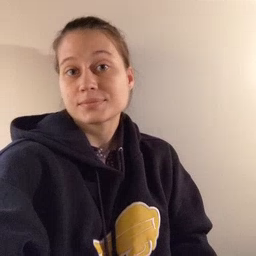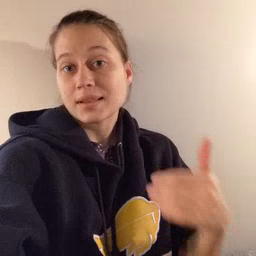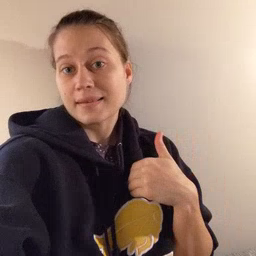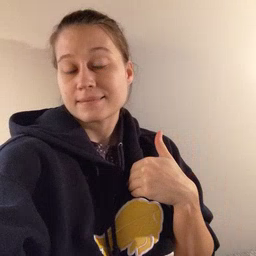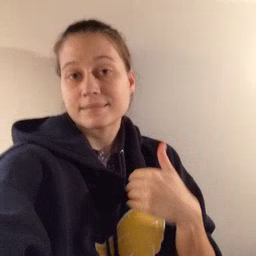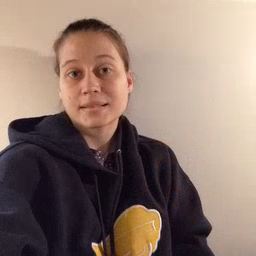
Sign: have